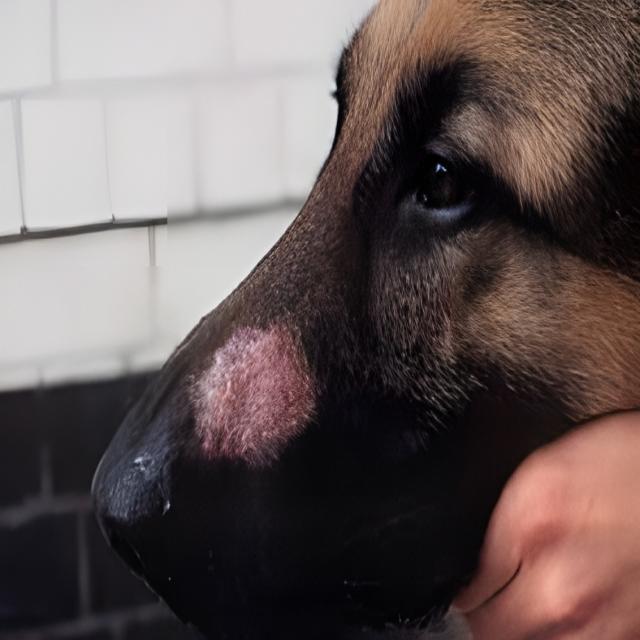
Canine ringworm (Dermatophytosis) — fungal infection caused by Microsporum or Trichophyton. Presents with circular alopecia, scaling, crusting, and broken hairs.